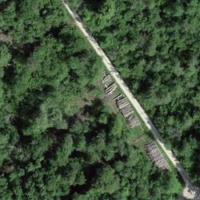
EUNIS habitat code: 41
Species observed at this site:
Milvus milvus
Phylloscopus trochilus
Phylloscopus collybita
Corvus corone
Anas platyrhynchos
Sylvia atricapilla
Turdus merula